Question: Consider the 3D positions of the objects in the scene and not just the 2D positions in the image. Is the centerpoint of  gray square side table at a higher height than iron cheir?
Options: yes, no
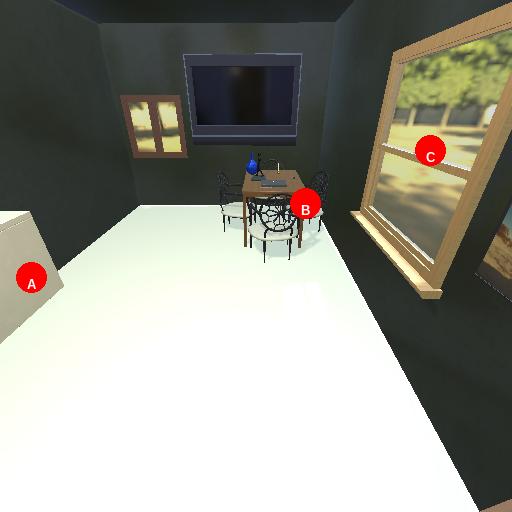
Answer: yes